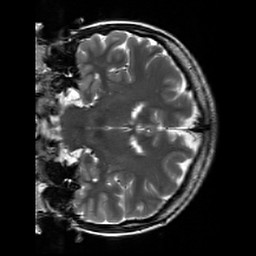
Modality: T2w
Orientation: coronal
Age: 29
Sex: female
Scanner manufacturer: siemens
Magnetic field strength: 3 T
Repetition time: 7 s
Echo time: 0.09 s